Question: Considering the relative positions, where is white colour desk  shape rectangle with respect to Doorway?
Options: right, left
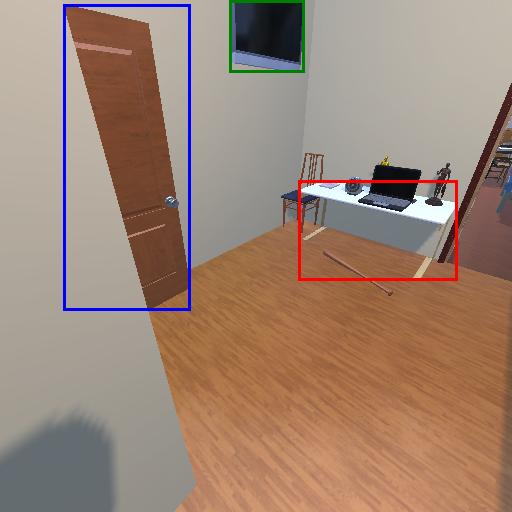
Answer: right